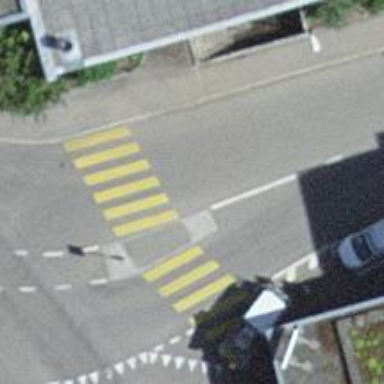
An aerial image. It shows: Zebra crossing on the road.